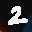
Label: 2